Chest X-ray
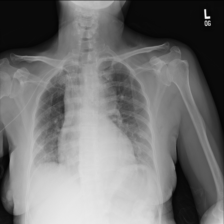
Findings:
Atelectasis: negative
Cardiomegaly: negative
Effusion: negative
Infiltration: negative
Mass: negative
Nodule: negative
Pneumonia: negative
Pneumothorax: negative
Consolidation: negative
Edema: negative
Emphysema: negative
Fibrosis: negative
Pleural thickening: negative
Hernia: negative